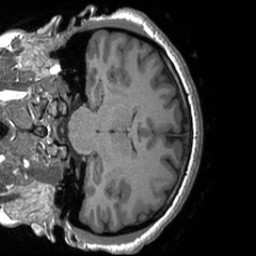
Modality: T1w
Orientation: coronal